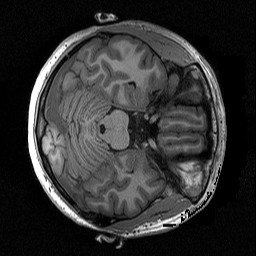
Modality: T1w
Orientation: axial